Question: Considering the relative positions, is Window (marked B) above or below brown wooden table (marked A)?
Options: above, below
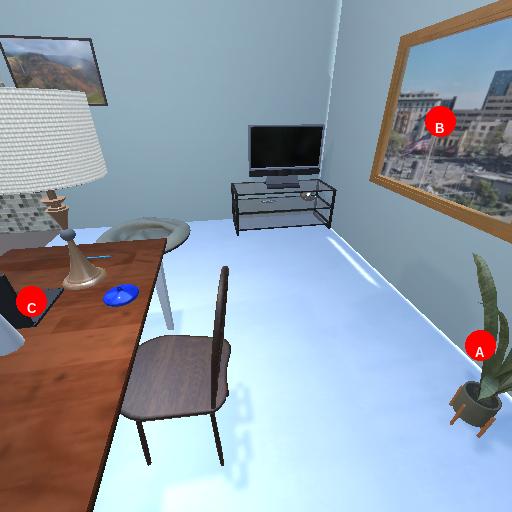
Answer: above